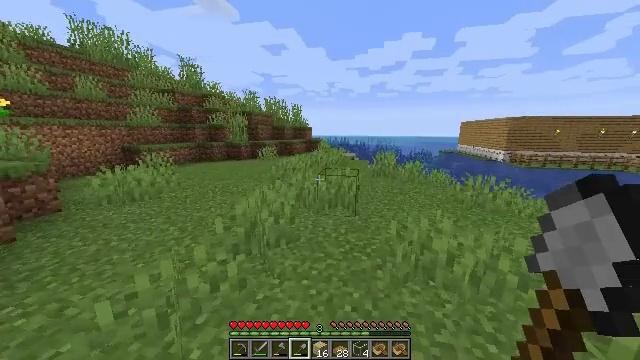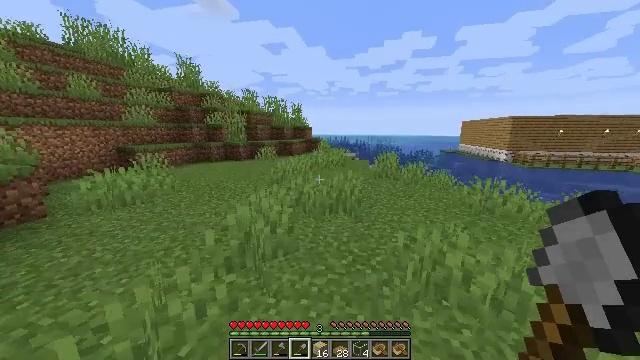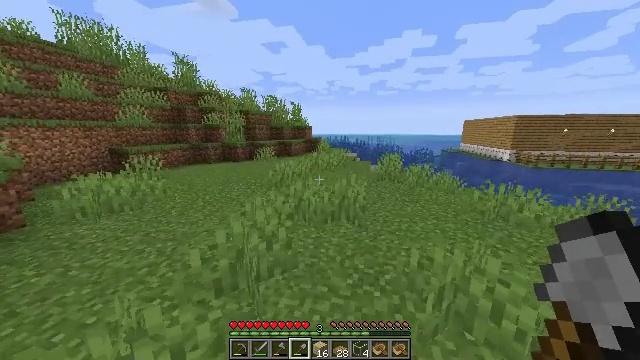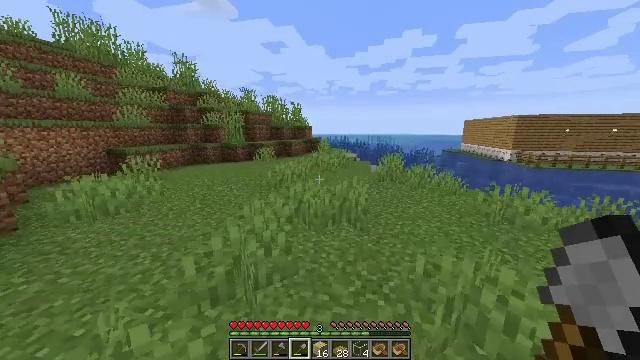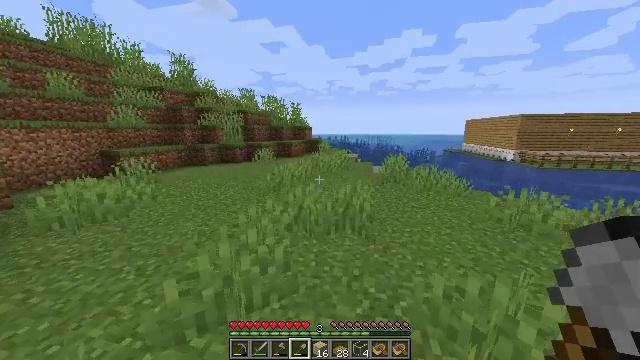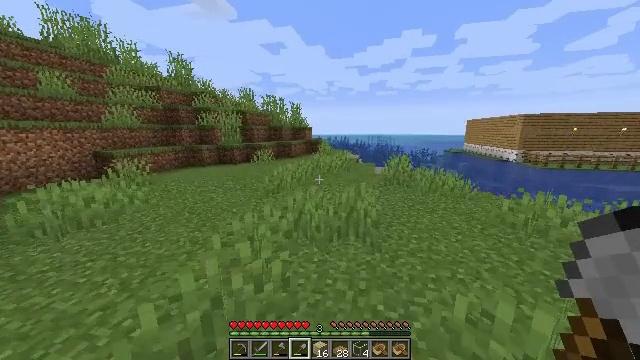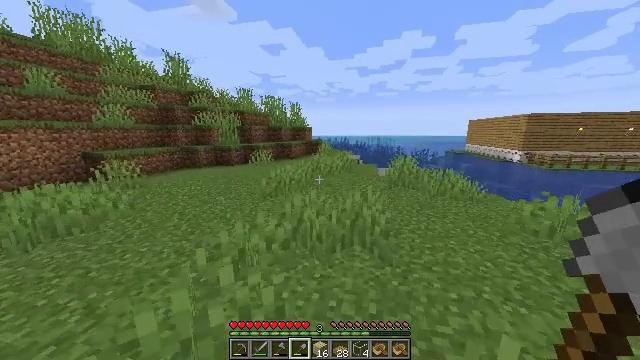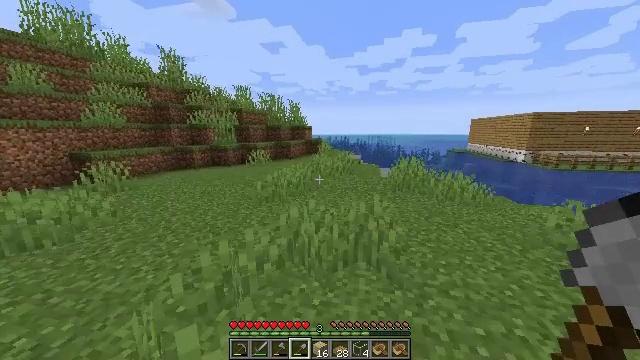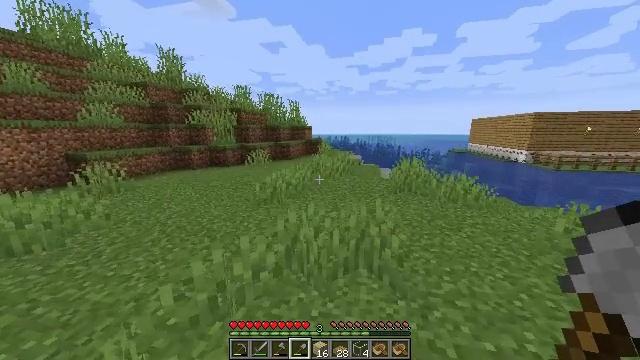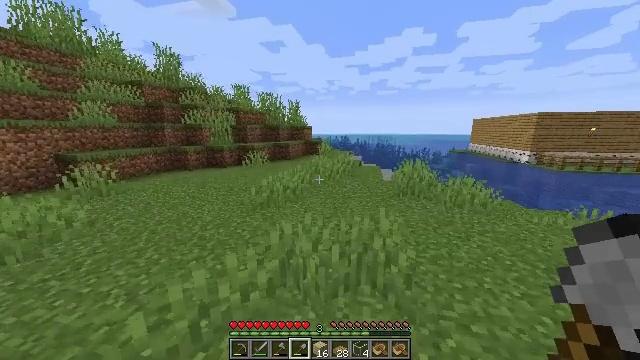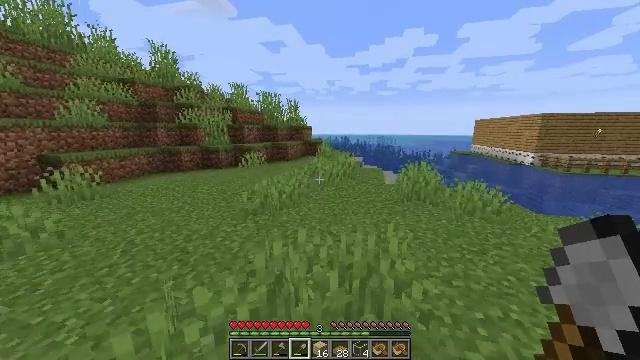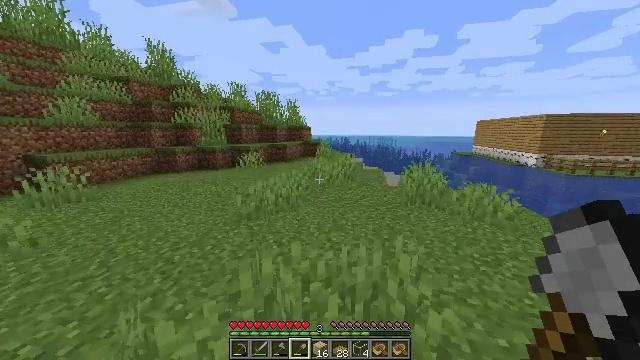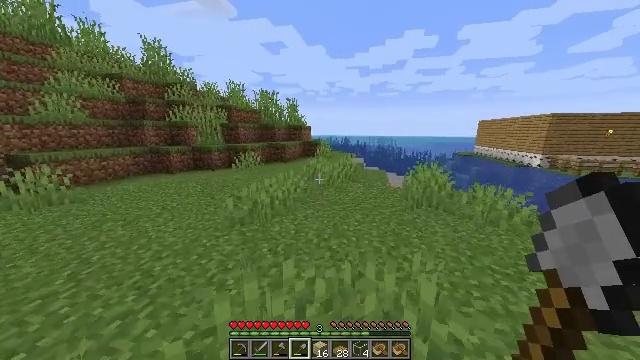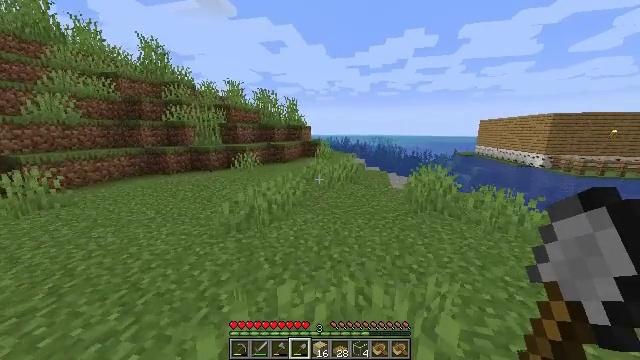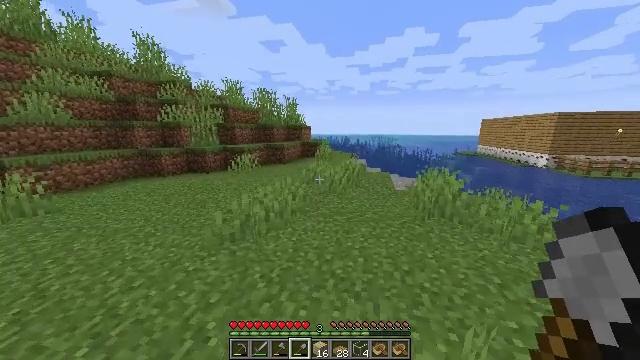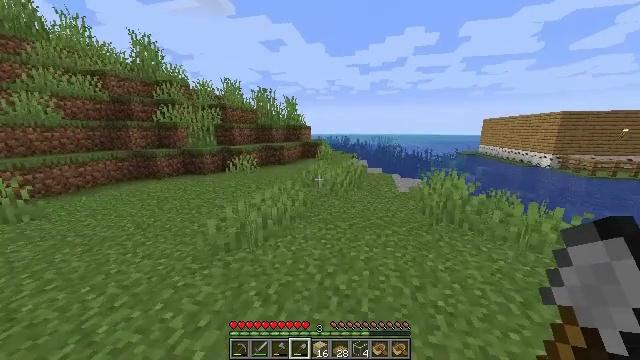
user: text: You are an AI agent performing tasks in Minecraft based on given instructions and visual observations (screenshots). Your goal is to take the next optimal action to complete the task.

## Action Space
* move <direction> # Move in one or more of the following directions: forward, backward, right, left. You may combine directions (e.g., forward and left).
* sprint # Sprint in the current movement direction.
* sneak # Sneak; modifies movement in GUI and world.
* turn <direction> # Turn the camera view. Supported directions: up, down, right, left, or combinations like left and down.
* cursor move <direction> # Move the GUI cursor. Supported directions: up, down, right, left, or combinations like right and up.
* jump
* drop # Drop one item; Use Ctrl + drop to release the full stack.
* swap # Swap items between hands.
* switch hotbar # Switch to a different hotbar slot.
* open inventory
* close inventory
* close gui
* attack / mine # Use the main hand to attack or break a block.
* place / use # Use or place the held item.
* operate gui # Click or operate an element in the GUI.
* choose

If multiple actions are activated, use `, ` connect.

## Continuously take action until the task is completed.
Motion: motion action
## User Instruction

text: Mine the sugar cane near rivers.
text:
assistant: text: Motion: move forward, sprint
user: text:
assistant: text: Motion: move forward, sprint
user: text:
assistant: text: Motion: move forward, sprint
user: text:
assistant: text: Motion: move forward, sprint
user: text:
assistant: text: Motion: move forward, sprint
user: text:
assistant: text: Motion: move forward, sprint
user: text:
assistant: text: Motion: move forward, sprint
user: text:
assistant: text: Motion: move forward, sprint
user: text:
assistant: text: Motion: move forward, sprint
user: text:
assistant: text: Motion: move forward, sprint
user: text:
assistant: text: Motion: move forward, sprint
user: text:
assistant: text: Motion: move forward, sprint
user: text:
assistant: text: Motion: move forward, sprint
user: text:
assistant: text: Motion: move forward, sprint
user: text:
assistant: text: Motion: move forward, sprint
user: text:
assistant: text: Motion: move forward, sprint
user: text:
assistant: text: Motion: move forward, sprint
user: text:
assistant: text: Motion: move forward, sprint
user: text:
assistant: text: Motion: move forward, sprint
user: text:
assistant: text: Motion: move forward, sprint
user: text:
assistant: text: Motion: move forward, sprint
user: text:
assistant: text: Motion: move forward, sprint
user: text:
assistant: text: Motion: move forward, sprint
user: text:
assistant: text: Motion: move forward, sprint
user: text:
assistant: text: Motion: move forward, sprint
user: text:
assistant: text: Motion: move forward, sprint
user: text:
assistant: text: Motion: move forward, sprint
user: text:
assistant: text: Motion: move forward, sprint
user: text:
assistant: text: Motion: move forward, sprint
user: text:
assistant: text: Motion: move forward, sprint